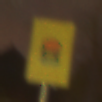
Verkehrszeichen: FahrzeugeMitWassergefaehrdenderLadungOhnePfeilsymbol
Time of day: Night
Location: Outdoor (Suburban)
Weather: Clear
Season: NotSpecified
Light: Artificial